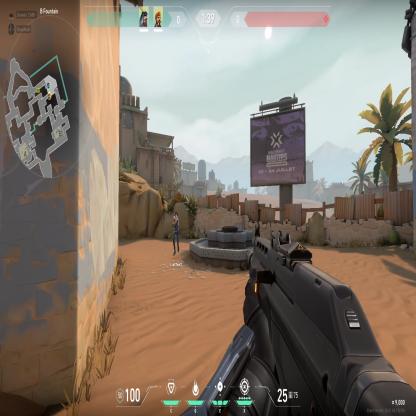
Label: teammate